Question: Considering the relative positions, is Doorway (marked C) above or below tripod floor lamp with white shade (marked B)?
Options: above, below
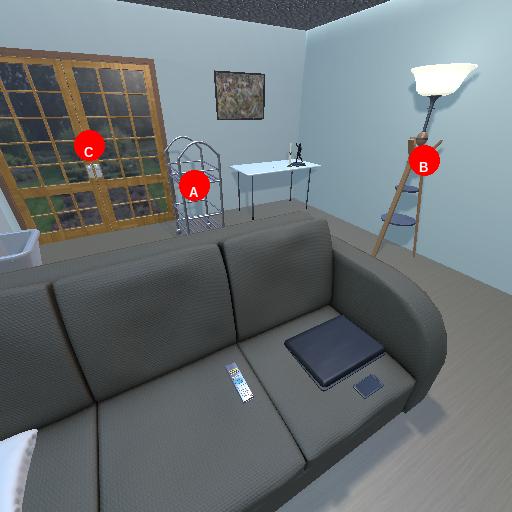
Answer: above